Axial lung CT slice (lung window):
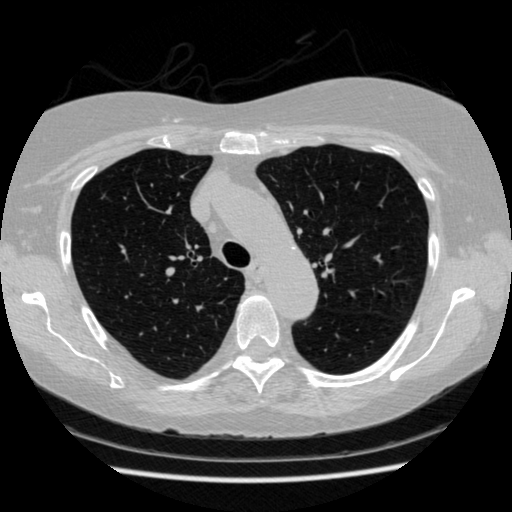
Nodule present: no